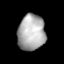
Tissue: prostate
Cell type: T cells
Senescence score: 0.7343
Nuclear area (px): 960
Mean DAPI intensity: 173.09